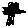
Label: tree